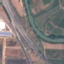
Land use / land cover: Highway